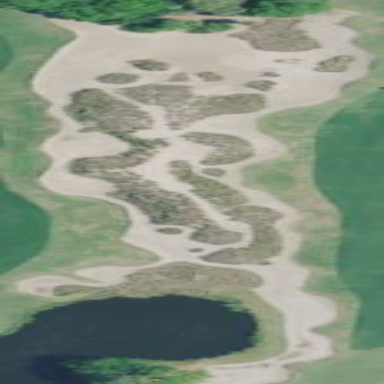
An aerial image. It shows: Golf bunker filled with natural sand.